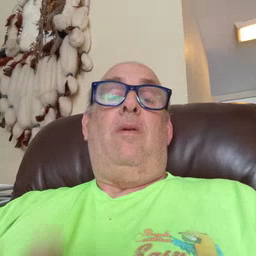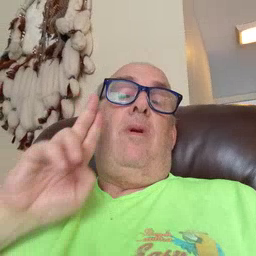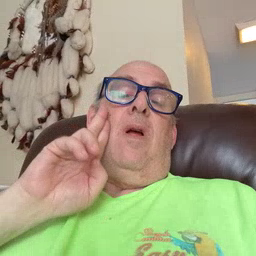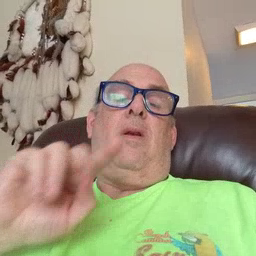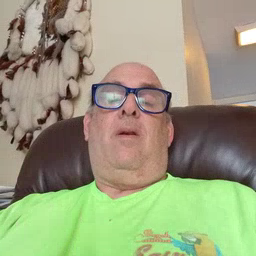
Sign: uncle